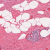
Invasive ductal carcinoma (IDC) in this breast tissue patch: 0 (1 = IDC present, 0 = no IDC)